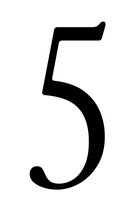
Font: InstrumentSerif-Regular